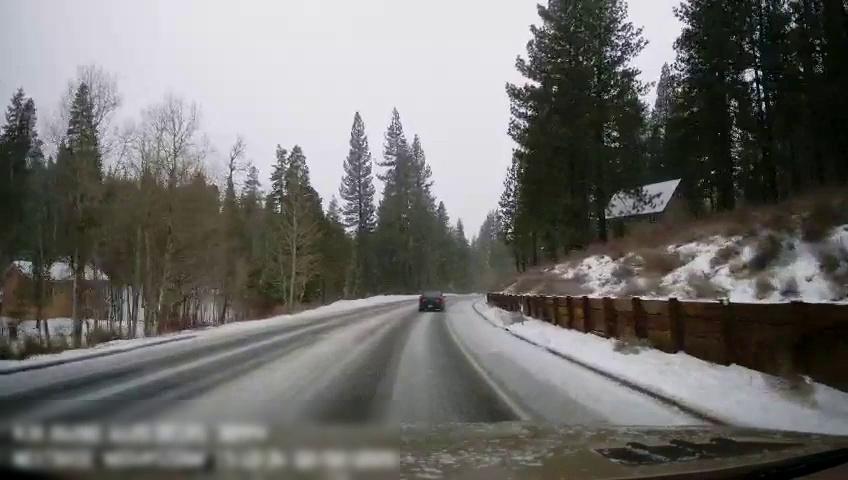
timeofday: Day
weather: Snowy
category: Drivable Space
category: Vehicles | Car